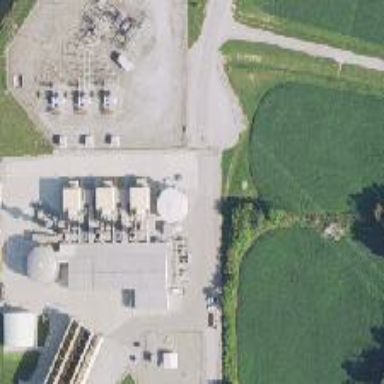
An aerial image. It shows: Gas turbine generator powered by gas.